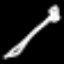
Label: pencil